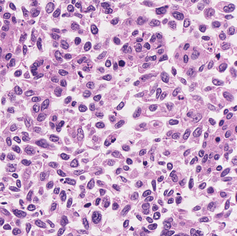
Tumor epithelial tissue: yes
Tumor-associated stroma tissue: no
Normal tissue: no